Question: What is the First option?
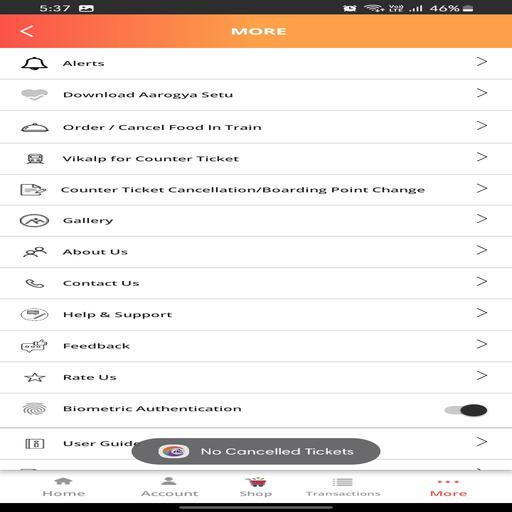
Answer: Alerts menu